【题型】解答题　【知识点】平面几何　【难度】easy
如图，在 $\text{Rt}\triangle ABC$ 中，$\angle BAC=90^\circ$，$BD$ 是角平分线，以点 $D$ 为圆心，$DA$ 为半径的 $\odot D$ 与 $AC$ 相交于点 $E$，求证：$BC$ 是 $\odot D$ 的切线。

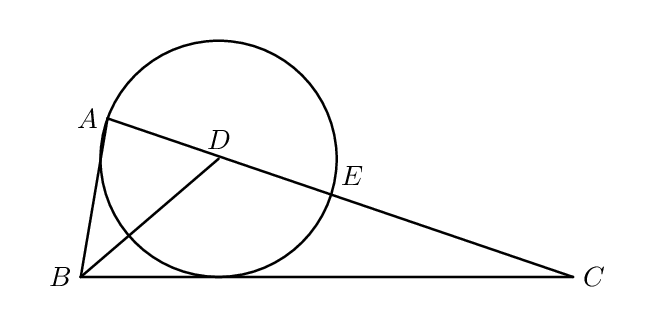
【解答】
【答案】见解析

【详解】证明：过点$D$作$DF \perp BC$于点$F$，

$\because \angle BAD=90^\circ$，$BD$平分$\angle ABC$，\\
$\therefore AD=DF$。\\

$\because AD$是$\odot D$的半径，$DF \perp BC$，\\
$\therefore BC$是$\odot D$的切线。

【点睛】本题主要考查了切线的判定，掌握切线的判定定理是解题的关键。即过半径的外端，且垂直于半径的直线是圆的切线。
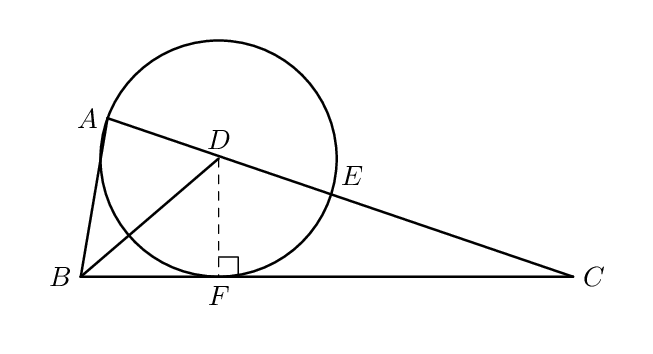